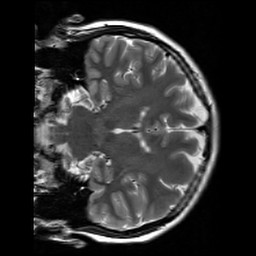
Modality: T2w
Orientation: coronal
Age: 30
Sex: male
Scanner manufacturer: siemens
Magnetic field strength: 3 T
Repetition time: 7 s
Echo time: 0.09 s